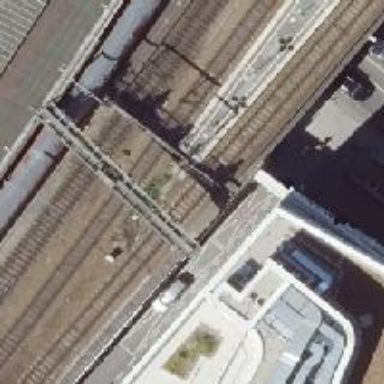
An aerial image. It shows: Railway signal.